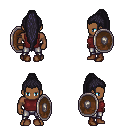
a pixel art fantasy rpg character, male body template, human, dark skin, maroon sleeveless shirt, metal pants, raven extra-long topknot hairstyle, brown shoes, shield, four views (front, back, left, right), 2x2 character sprite sheet, small pixel art, hard edges, no anti-aliasing